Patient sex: F
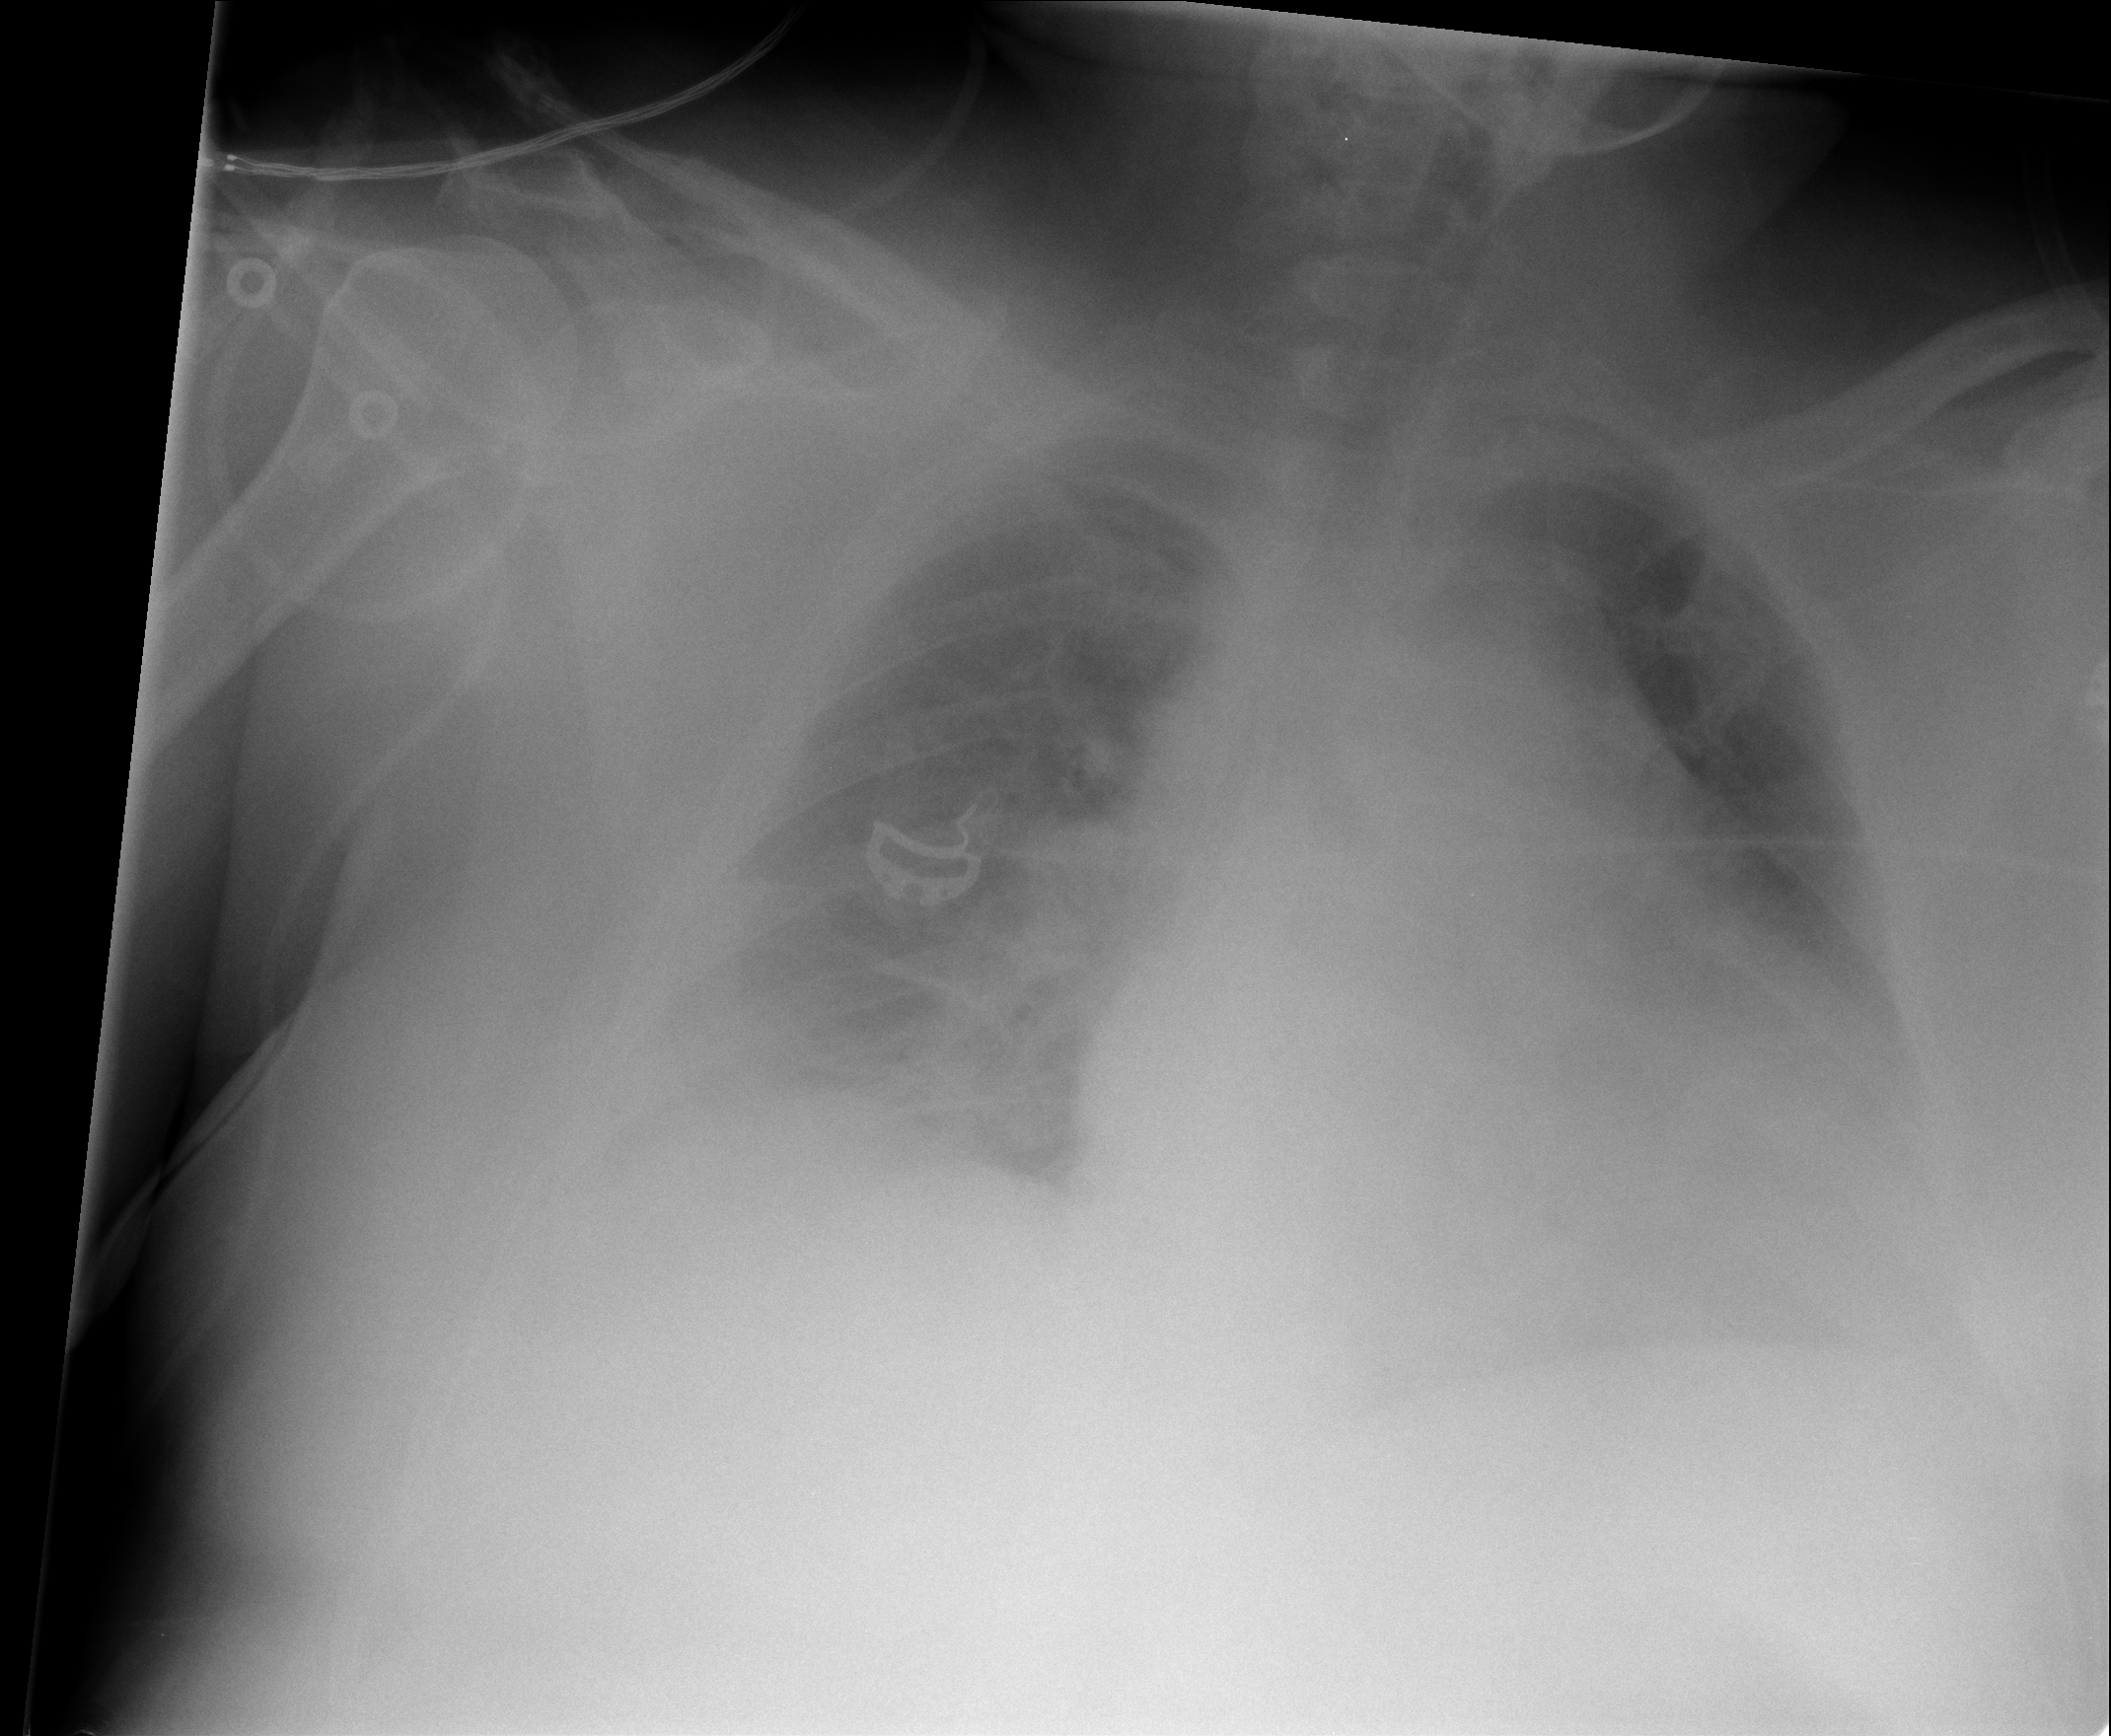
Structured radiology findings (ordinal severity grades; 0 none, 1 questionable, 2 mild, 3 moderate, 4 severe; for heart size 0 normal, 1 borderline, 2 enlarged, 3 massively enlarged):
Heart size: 3
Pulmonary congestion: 2
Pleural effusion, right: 2
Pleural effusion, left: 2
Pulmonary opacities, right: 2
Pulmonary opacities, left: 0
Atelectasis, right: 2
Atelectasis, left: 2